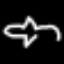
Label: airplane